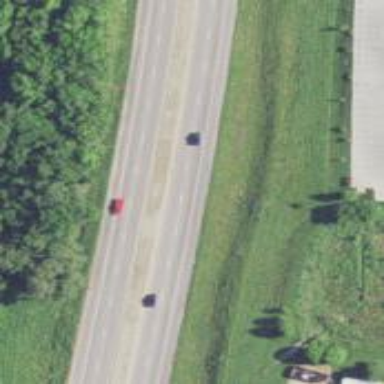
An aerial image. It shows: Primary highway that is also expressway.